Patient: sex F, age 56
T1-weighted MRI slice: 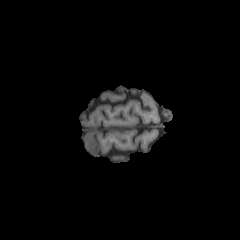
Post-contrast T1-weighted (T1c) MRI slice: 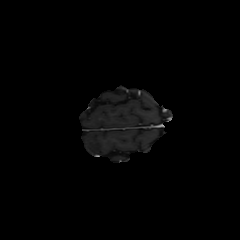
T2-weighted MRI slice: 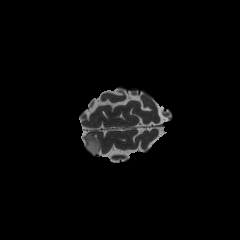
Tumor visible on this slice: yes
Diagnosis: Oligodendroglioma, IDH-mutant, 1p/19q-codeleted
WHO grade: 2